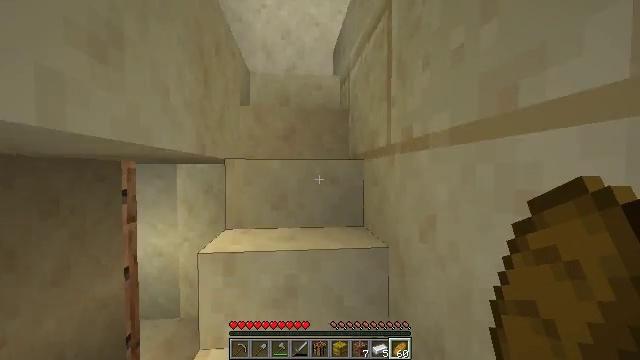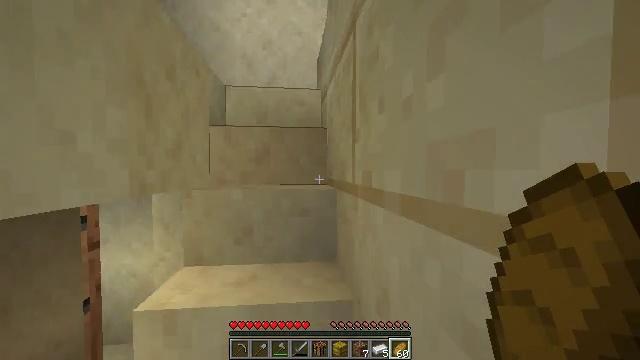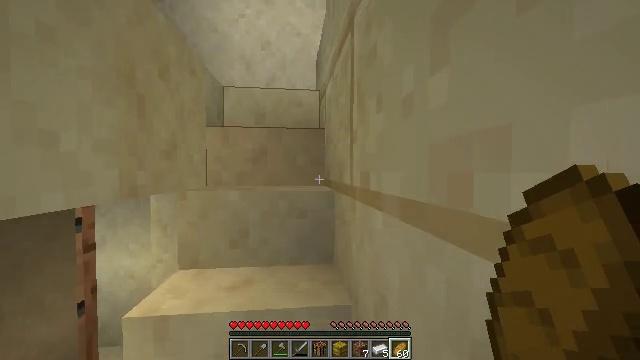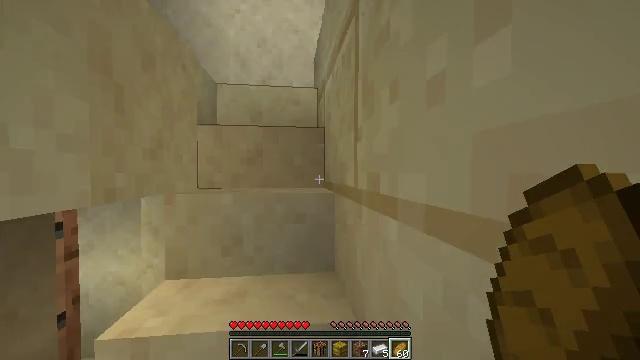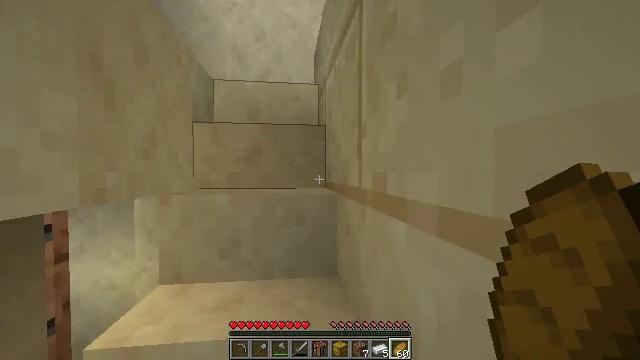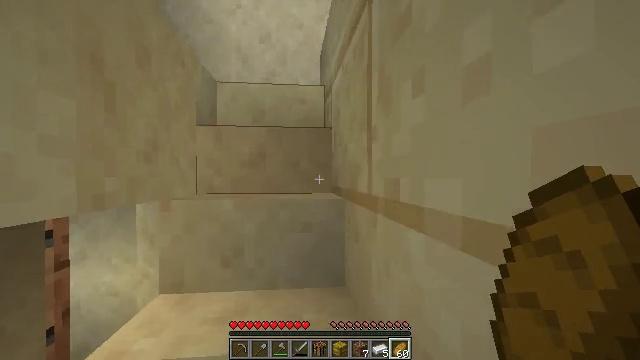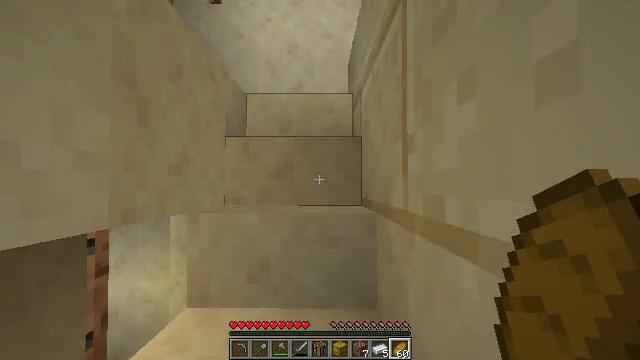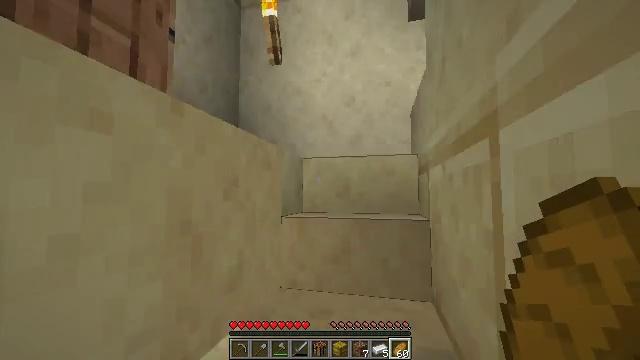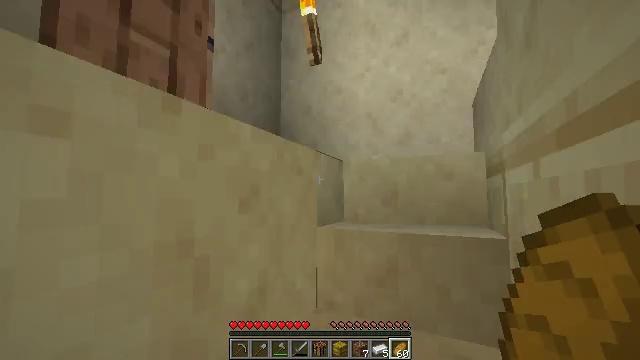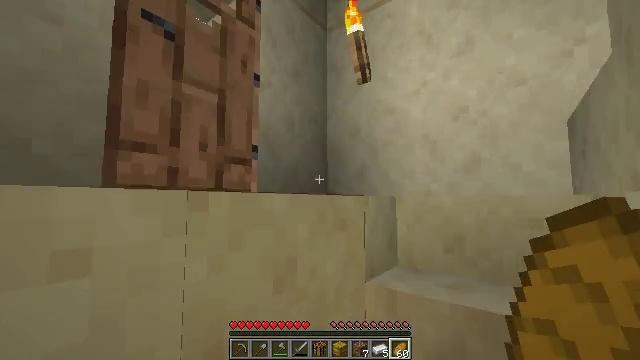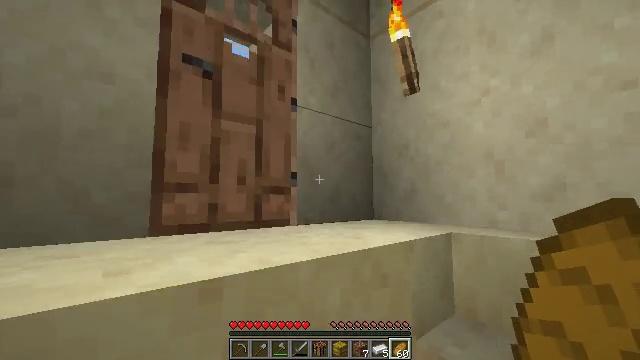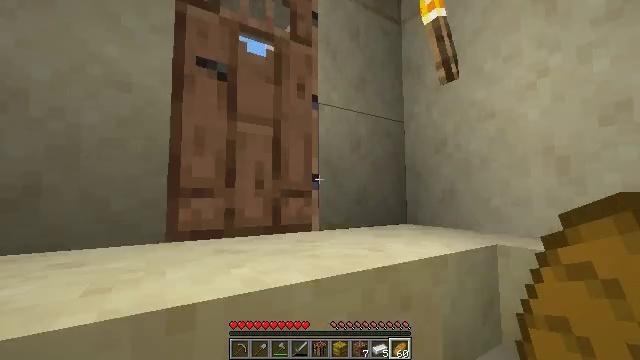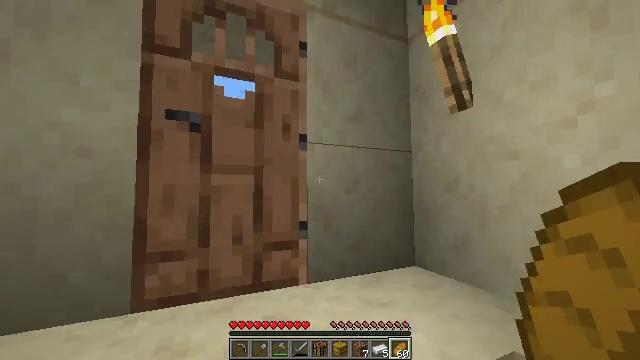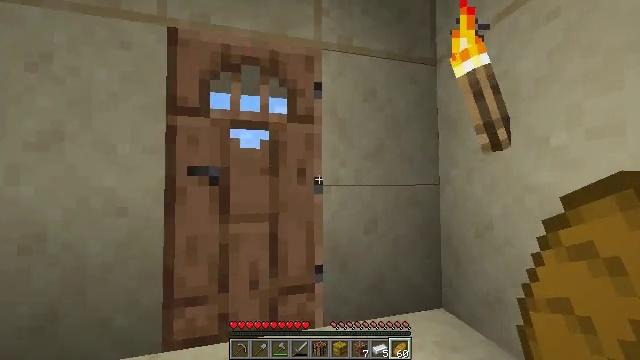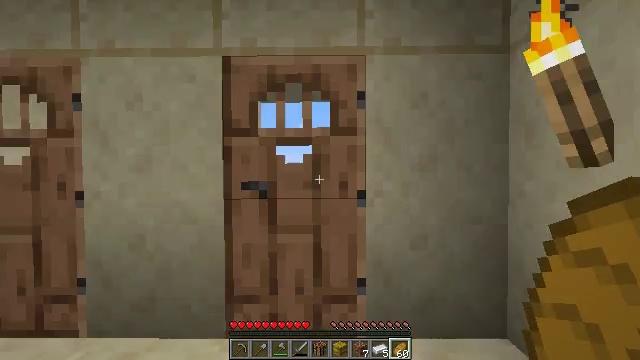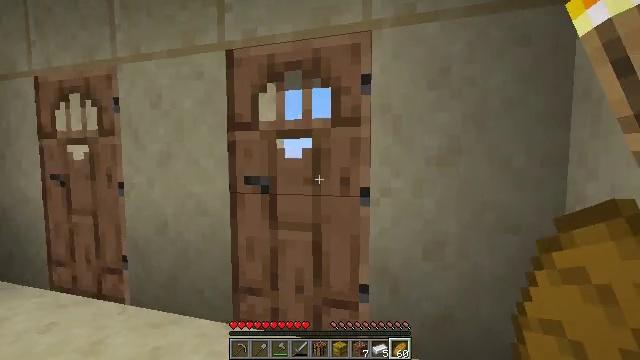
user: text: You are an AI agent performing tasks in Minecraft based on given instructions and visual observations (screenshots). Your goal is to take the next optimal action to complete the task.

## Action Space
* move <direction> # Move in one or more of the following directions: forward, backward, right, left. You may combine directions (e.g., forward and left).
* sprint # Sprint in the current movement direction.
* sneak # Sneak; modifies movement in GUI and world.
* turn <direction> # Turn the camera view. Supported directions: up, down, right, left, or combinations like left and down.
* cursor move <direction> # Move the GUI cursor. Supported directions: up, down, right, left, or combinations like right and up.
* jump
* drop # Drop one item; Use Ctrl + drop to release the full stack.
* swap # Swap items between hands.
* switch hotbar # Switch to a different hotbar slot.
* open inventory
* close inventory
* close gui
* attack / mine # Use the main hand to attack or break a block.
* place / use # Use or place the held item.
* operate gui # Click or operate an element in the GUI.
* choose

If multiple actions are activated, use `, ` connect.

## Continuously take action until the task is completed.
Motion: motion action
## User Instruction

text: Attack the lime bed to recycle it.
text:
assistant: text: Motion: move forward and move right, sprint
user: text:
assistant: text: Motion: move forward and move right, sprint
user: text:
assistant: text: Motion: move right, sprint
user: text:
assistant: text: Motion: move right, sprint
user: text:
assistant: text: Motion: move forward and move right, sprint, turn left
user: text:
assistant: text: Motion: move forward and move right, sprint, turn left and up
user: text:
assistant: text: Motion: move forward and move right, sprint, turn left and up
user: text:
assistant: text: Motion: move forward and move right, sprint, turn left
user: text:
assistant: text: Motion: move forward and move right, sprint, turn left
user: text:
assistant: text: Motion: move forward and move right, sprint, turn left
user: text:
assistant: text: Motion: move forward and move right, sprint, turn left
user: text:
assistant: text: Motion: move forward and move right, sprint, turn left and down
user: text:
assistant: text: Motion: move right, sprint, turn left and down
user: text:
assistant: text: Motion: move right, sprint, turn left and down
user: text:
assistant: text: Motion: move right, turn left and down
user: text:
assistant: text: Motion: move back and move right, turn left and down
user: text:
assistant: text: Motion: move back and move right, turn left and down
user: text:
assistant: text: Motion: move back and move right, turn left and down
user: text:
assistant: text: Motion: move back and move right, turn left
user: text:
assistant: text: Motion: move right
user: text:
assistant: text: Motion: move right
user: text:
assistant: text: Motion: move right
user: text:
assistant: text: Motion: move forward, use / place
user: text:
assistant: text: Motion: move forward, use / place
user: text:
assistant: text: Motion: move forward, use / place
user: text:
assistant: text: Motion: move forward, turn right and down
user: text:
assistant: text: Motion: move forward, turn right and down
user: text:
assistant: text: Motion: move forward, turn right and down
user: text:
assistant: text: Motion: move forward, turn right and down
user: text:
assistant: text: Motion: move forward